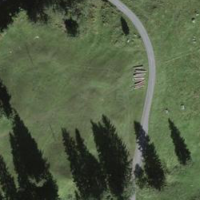
EUNIS habitat code: 26
Species observed at this site:
Sorbus aucuparia